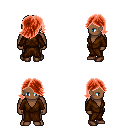
a pixel art fantasy rpg character, male body template, human, dark skin, brown robe, magenta pants, red swoop hairstyle, brown shoes, four views (front, back, left, right), 2x2 character sprite sheet, small pixel art, hard edges, no anti-aliasing